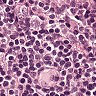
Metastatic tissue present: no